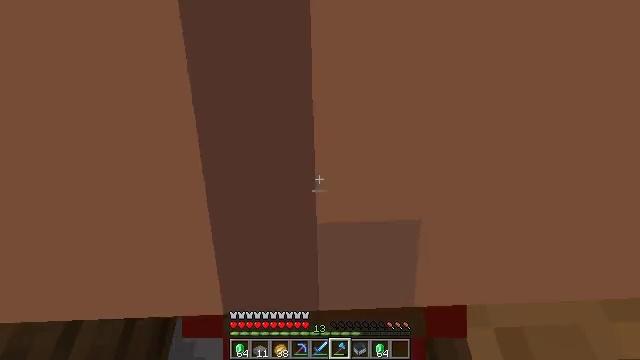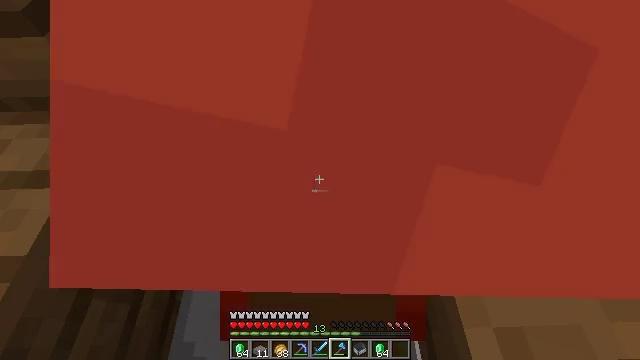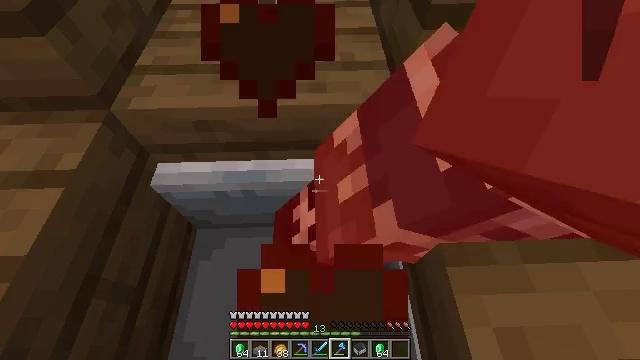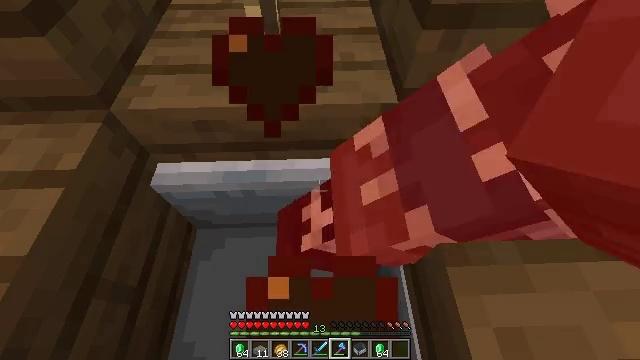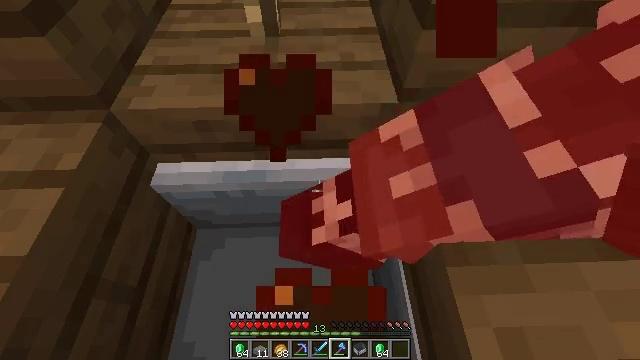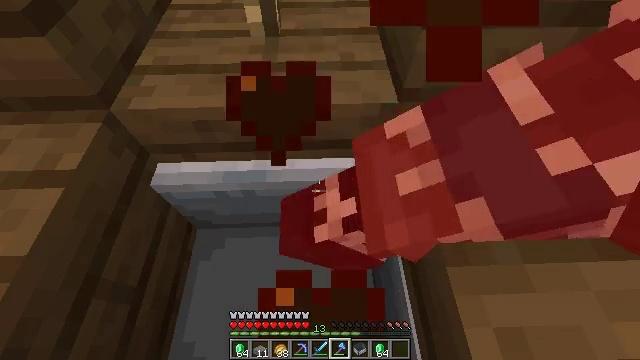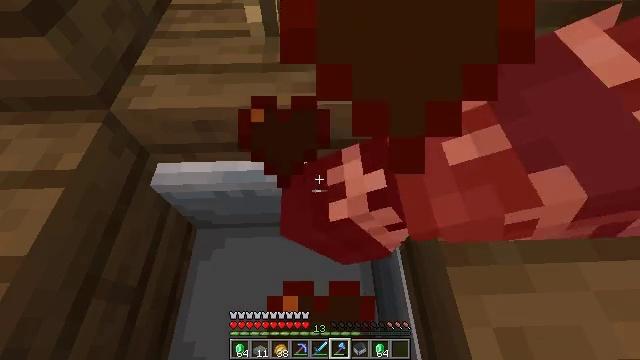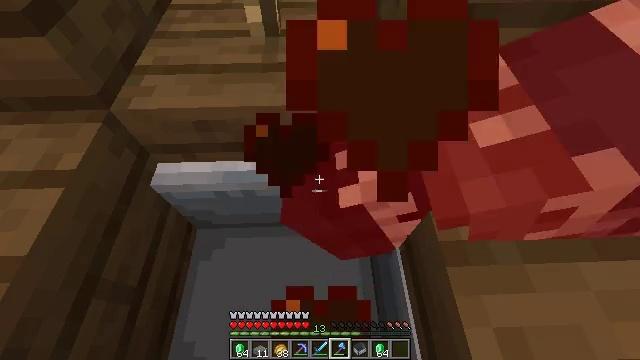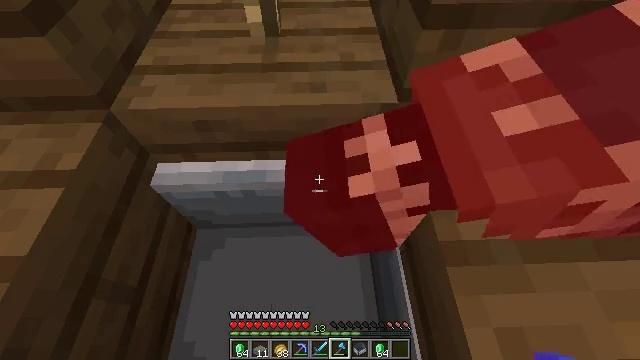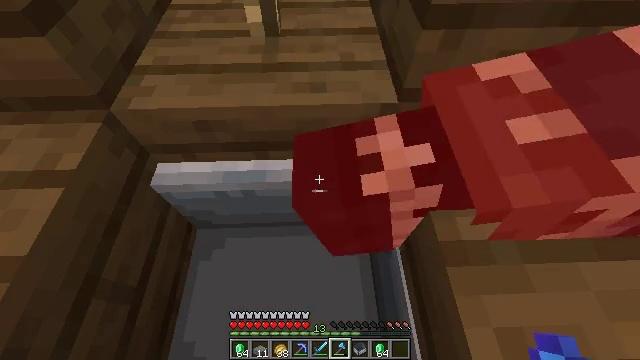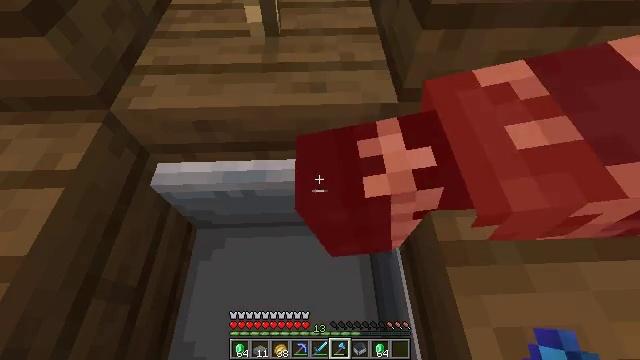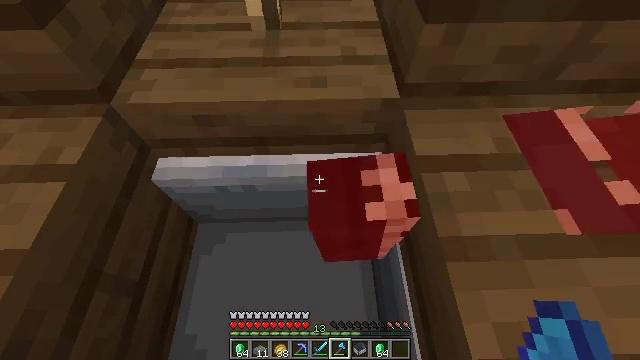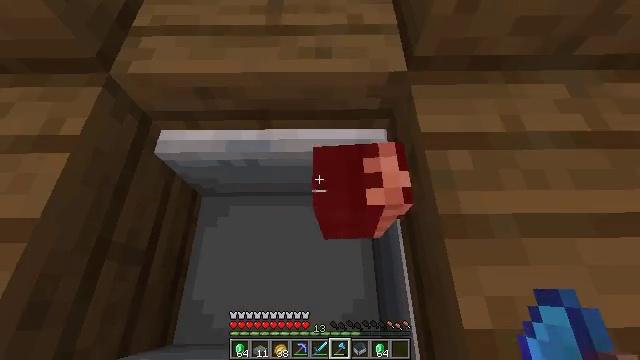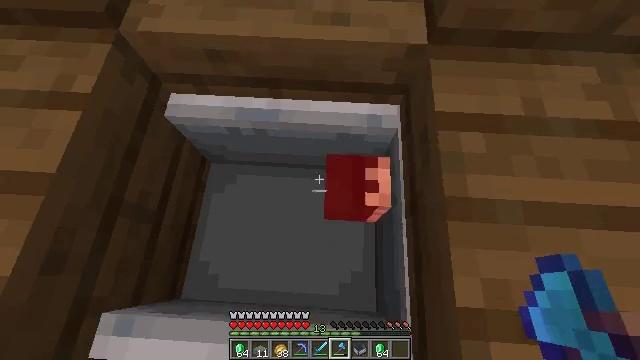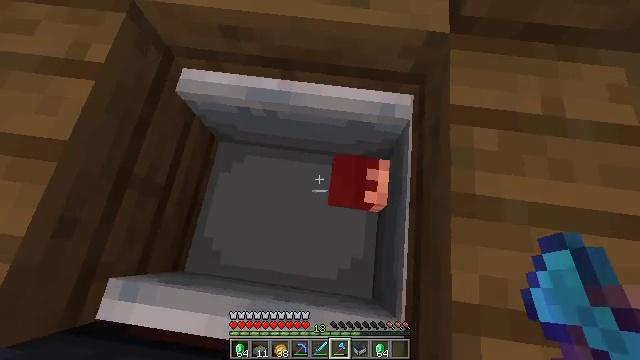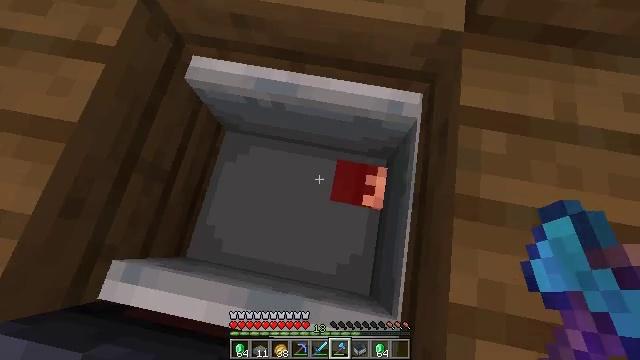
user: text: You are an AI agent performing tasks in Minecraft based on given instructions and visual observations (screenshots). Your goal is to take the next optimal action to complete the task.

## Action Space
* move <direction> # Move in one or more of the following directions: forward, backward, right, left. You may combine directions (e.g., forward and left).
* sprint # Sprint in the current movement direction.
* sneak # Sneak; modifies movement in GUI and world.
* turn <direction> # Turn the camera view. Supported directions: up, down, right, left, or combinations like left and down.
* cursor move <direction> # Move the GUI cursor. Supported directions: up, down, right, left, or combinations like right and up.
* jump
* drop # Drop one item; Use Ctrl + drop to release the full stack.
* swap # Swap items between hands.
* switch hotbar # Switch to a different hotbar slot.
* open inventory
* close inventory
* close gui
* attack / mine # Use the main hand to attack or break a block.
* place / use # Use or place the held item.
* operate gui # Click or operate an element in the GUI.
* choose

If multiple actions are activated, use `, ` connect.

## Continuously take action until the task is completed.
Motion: motion action
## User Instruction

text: Attack the smithing table to collect it.
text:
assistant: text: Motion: no_op
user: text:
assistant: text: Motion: no_op
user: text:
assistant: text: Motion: no_op
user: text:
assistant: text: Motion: no_op
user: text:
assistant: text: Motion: no_op
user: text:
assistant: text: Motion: no_op
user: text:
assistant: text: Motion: no_op
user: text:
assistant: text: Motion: no_op
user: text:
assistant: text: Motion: no_op
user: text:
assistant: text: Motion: no_op
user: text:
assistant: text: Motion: turn down
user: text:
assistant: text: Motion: turn left and down
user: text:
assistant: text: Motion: turn left and down
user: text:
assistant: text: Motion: turn left and down
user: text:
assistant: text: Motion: turn left and down
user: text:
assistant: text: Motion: no_op
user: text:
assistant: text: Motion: no_op
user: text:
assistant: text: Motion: no_op
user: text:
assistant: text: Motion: no_op
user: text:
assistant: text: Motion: no_op
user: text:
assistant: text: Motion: no_op
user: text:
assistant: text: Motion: no_op
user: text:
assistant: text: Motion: no_op
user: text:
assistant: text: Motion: no_op
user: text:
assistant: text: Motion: no_op
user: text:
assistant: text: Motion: no_op
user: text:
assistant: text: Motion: no_op
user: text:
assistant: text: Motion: no_op
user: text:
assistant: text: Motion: no_op
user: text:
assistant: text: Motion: no_op